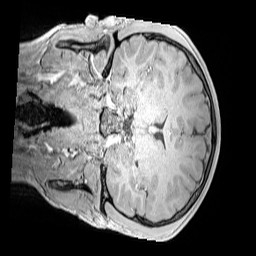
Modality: MP2RAGE
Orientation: coronal
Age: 12
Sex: male
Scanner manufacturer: siemens
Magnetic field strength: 3 T
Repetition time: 4 s
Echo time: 0.00299 s